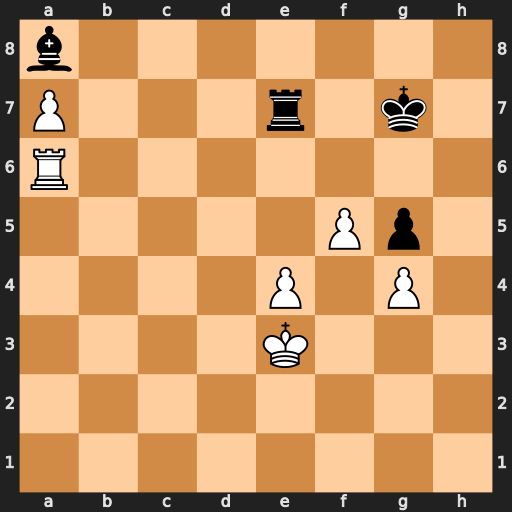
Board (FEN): b7/P3r1k1/R7/5Pp1/4P1P1/4K3/8/8
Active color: w
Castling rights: -
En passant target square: -
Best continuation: f6+ Kf7 fxe7